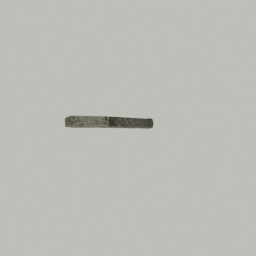
Label: architecture